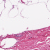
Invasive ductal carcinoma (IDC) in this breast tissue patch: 0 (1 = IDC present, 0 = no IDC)